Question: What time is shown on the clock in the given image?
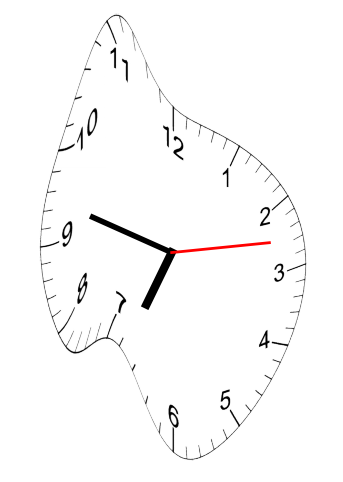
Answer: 06:47:13